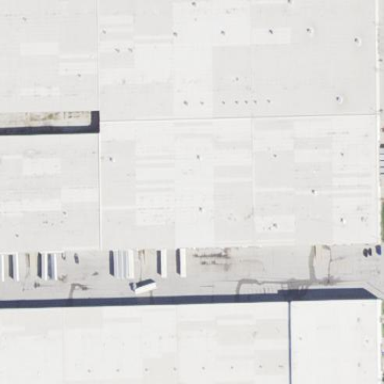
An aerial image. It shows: Industrial building.